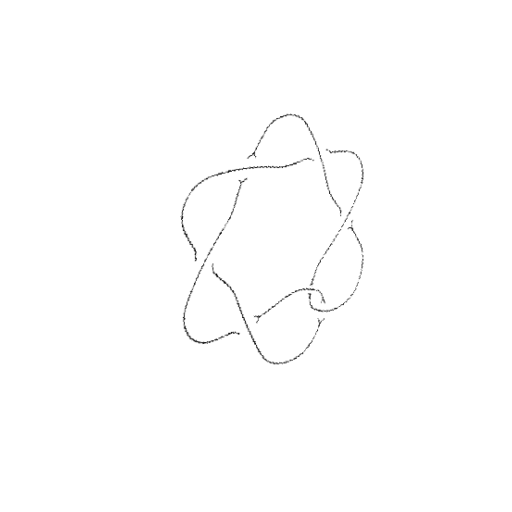
Crossing number: 7